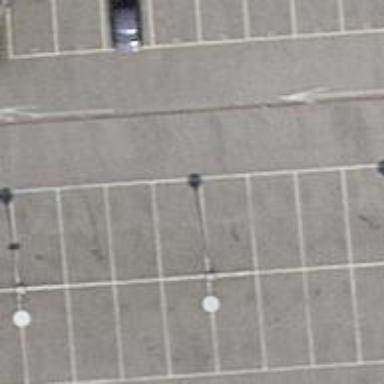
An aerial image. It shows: Multi-storey parking facility.